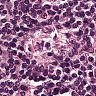
Metastatic tissue present: no